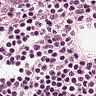
Metastatic tissue present: no